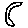
Label: moon